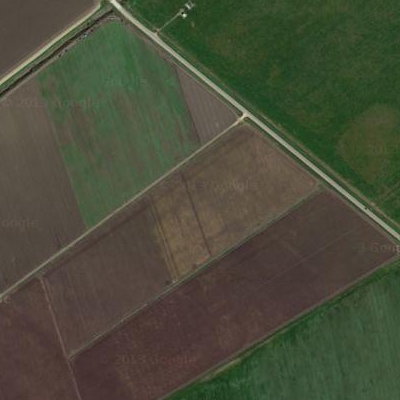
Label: Field